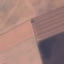
Land use / land cover class: AnnualCrop